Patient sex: F
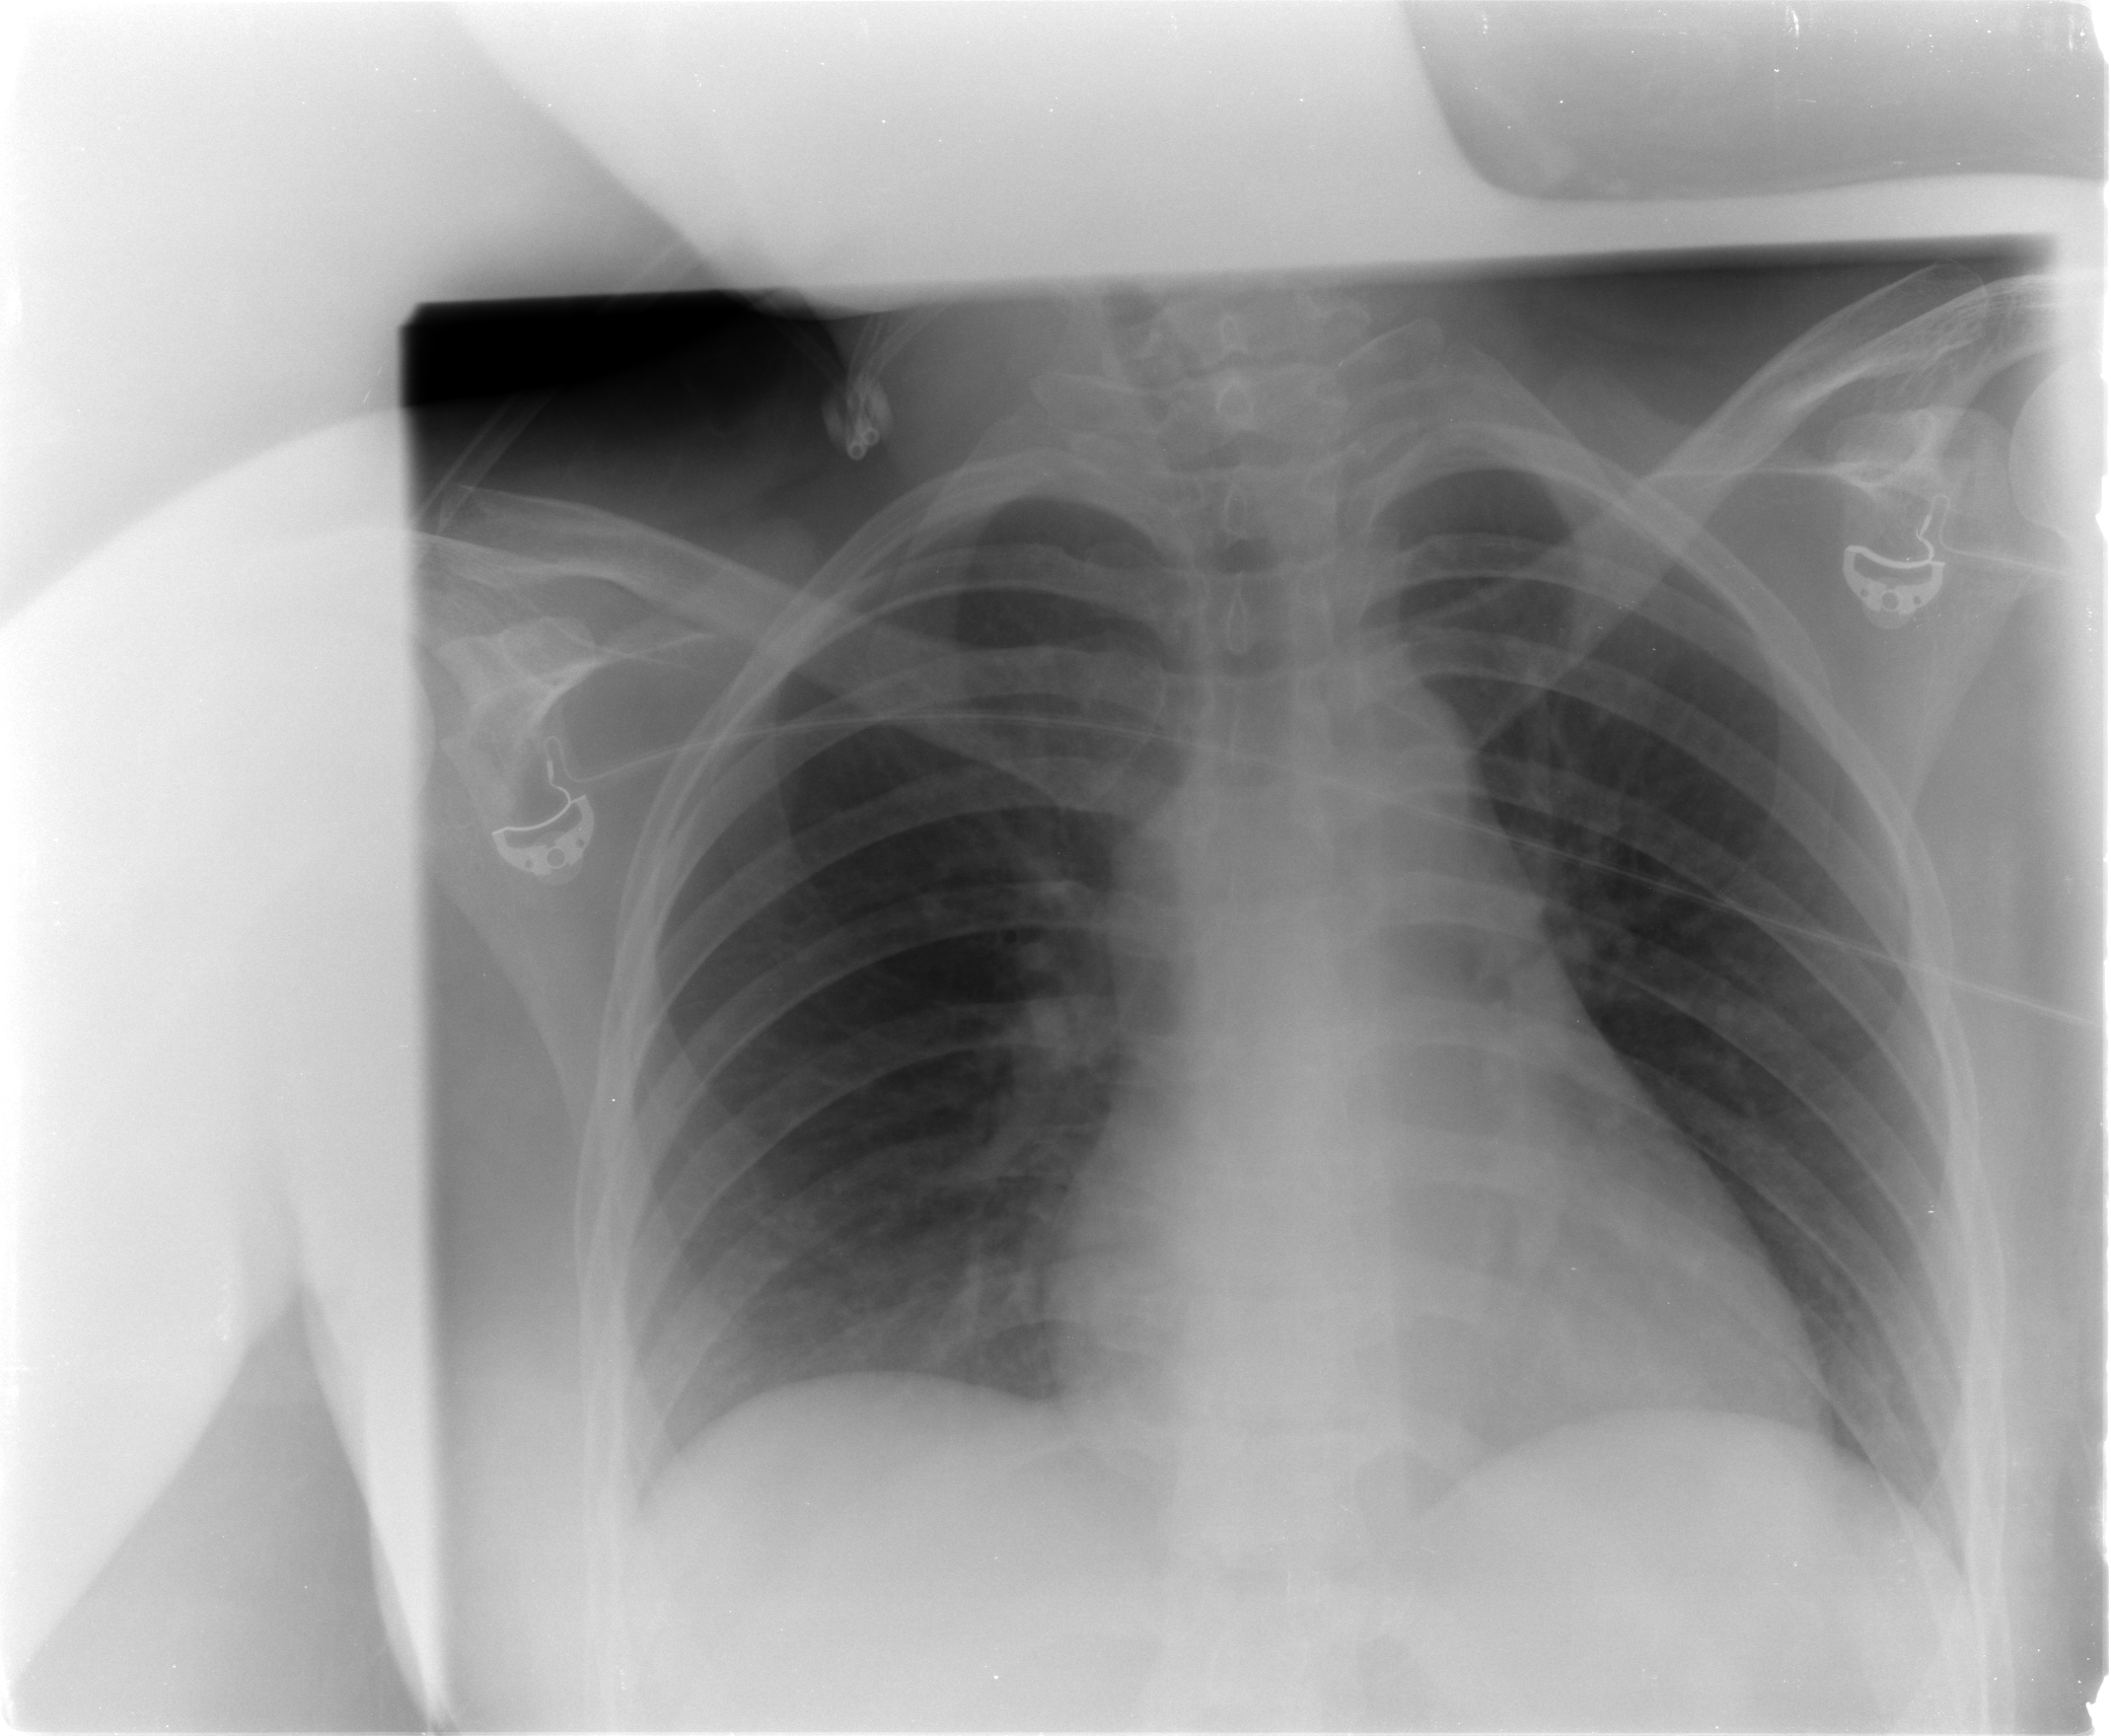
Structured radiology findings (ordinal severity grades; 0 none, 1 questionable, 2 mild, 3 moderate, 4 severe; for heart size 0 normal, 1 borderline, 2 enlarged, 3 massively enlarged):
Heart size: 0
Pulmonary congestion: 0
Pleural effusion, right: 1
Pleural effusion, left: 0
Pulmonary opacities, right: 0
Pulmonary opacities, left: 0
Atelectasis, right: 0
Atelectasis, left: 0